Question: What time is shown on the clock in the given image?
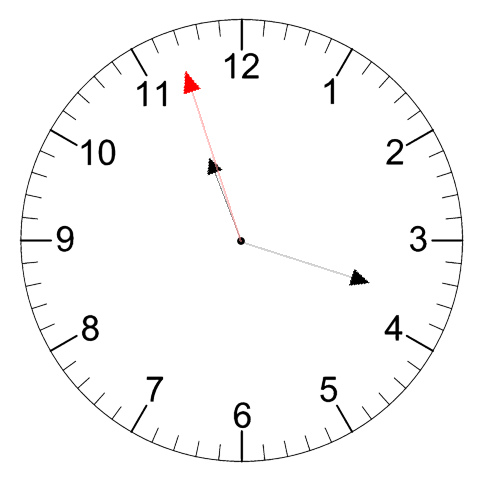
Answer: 11:17:57